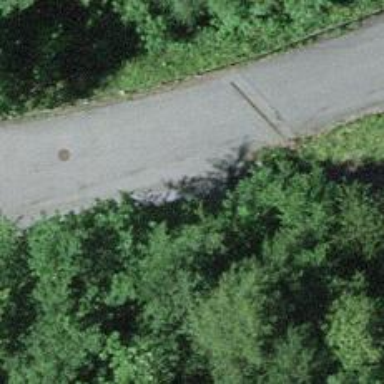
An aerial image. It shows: Smoothly paved residential road.